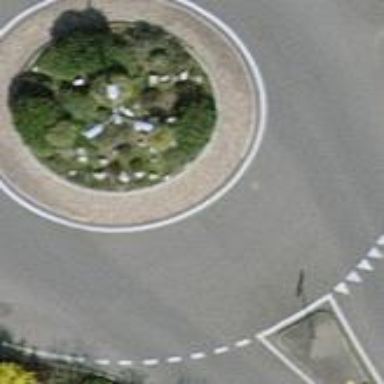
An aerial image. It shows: Asphalt road that is secondary route leading to roundabout.